Question: I need to be able to "wake up" a sequential workflow service - and this concept worked in a State Machine previously so I'm not understanding why it doesn't work in the Sequence. Below is a picture of the workflow.

This workflow is used for orchestration of other workflow services. It literally needs to run forever - but we need the ability to shut it down softly. Previously I had this same type of thing implemented in a State Machine, the Delay was the trigger for one transition and the Receive was the trigger for another. As long as the first mentioned transition wasn't running I was able to get the Receive to take the message and transition to the final state. Here what I want to do, as you can see, is just set the boolean value to False indicating that the While loop should exit and thus the workflow would terminate.
Please help me understand why this isn't working.
Thanks all!
'''
32: Activity [1] "Main Sequence" scheduled child activity [4] "While"
33: Activity [4] "While" is Executing
{
Variables
continueRunning: True
}
34: Activity [4] "While" scheduled child activity [6] "VisualBasicValue<Boolean>"
35: Activity [6] "VisualBasicValue<Boolean>" is Executing
36: Activity [6] "VisualBasicValue<Boolean>" is Closed
{
Arguments
Result: True
}
37: Activity [4] "While" scheduled child activity [8] "Pick"
38: Activity [8] "Pick" is Executing
39: Activity [8] "Pick" scheduled child activity [9] "Soft Exit Branch"
40: Activity [8] "Pick" scheduled child activity [26] "Process Branch"
41: Activity [26] "Process Branch" is Executing
42: Activity [26] "Process Branch" scheduled child activity [42] "Delay"
43: Activity [42] "Delay" is Executing
{
Arguments
Duration: 00:01:00
}
44: Activity [9] "Soft Exit Branch" is Executing
45: Activity [9] "Soft Exit Branch" scheduled child activity [14] "Soft Exit Sequence"
46: Activity [14] "Soft Exit Sequence" is Executing
{
Variables
__handle1: System.ServiceModel.Activities.CorrelationHandle
}
47: Activity [14] "Soft Exit Sequence" scheduled child activity [21] "Soft Exit"
48: Activity [21] "Soft Exit" is Executing
{
Arguments
CorrelatesWith: System.ServiceModel.Activities.CorrelationHandle
Parameter0: System.ServiceModel.Activities.CorrelationHandle
}
49: Activity [21] "Soft Exit" scheduled child activity [21.1] "Sequence"
50: Activity [21.1] "Sequence" is Executing
{
Variables
RequestMessage:
ReceiveNoPersistHandle: System.Activities.NoPersistHandle
}
51: Activity [21.1] "Sequence" scheduled child activity [21.6] "InternalReceiveMessage"
52: Activity [21.6] "InternalReceiveMessage" is Executing
{
Arguments
CorrelatesWith: System.ServiceModel.Activities.CorrelationHandle
noPersistHandle: System.Activities.NoPersistHandle
Parameter0: System.ServiceModel.Activities.CorrelationHandle
}
53: WorkflowInstance "Main Sequence" is Idle
54: WorkflowInstance "Main Sequence" is Persisted
The thread '.0' (0x1fa4) has exited with code 0 (0x0).
The thread 'DebuggerThread:Soft Exit Branch.1' (0x13b4) has exited with code 0 (0x0).
55: WorkflowInstance "Main Sequence" is Unloaded
'''
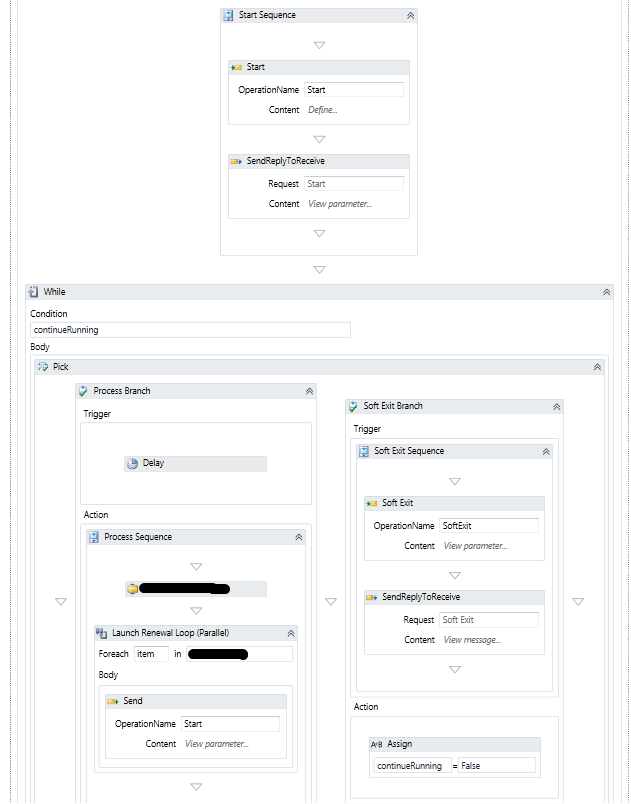
Answer: You should get some tracking data - this will help you to understand what is going on. See <URL>